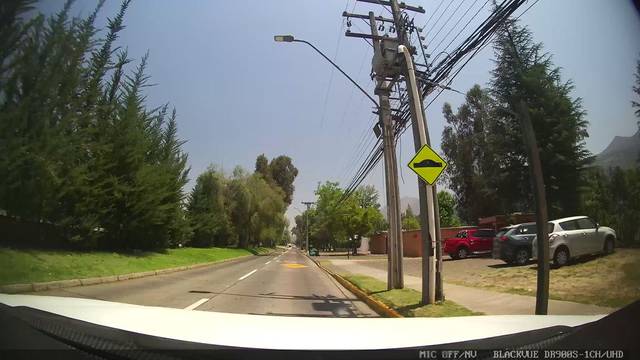
Region: Chile
Coordinates: -33.376, -70.556